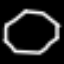
Label: octagon